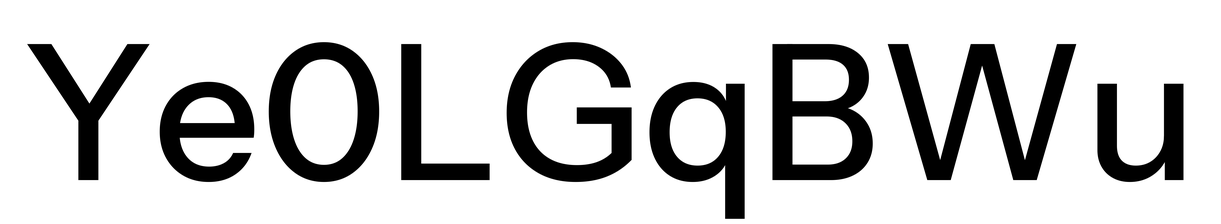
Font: InstrumentSans_Medium